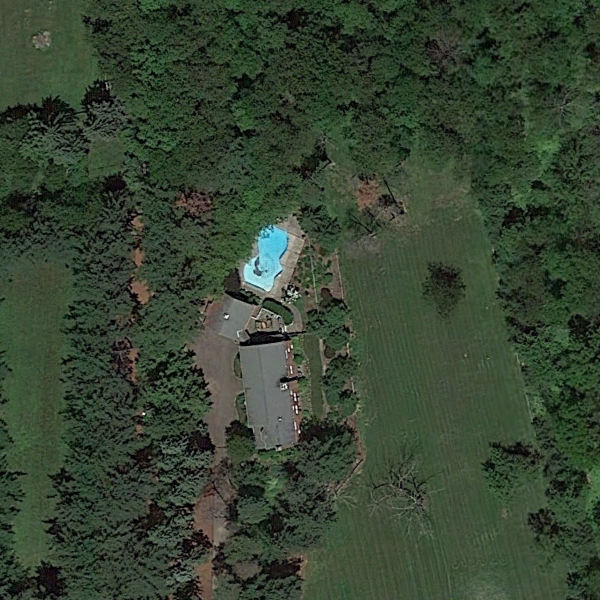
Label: SparseResidential